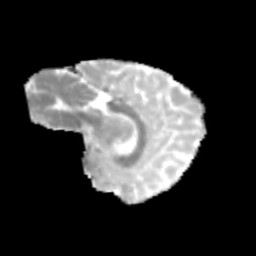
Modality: MD
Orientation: sagittal
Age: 12
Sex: female
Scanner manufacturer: siemens
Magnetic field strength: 3 T
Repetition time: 3.8 s
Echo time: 0.07 s